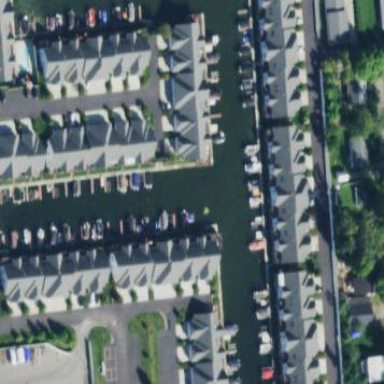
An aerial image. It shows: Marina surrounded by water.